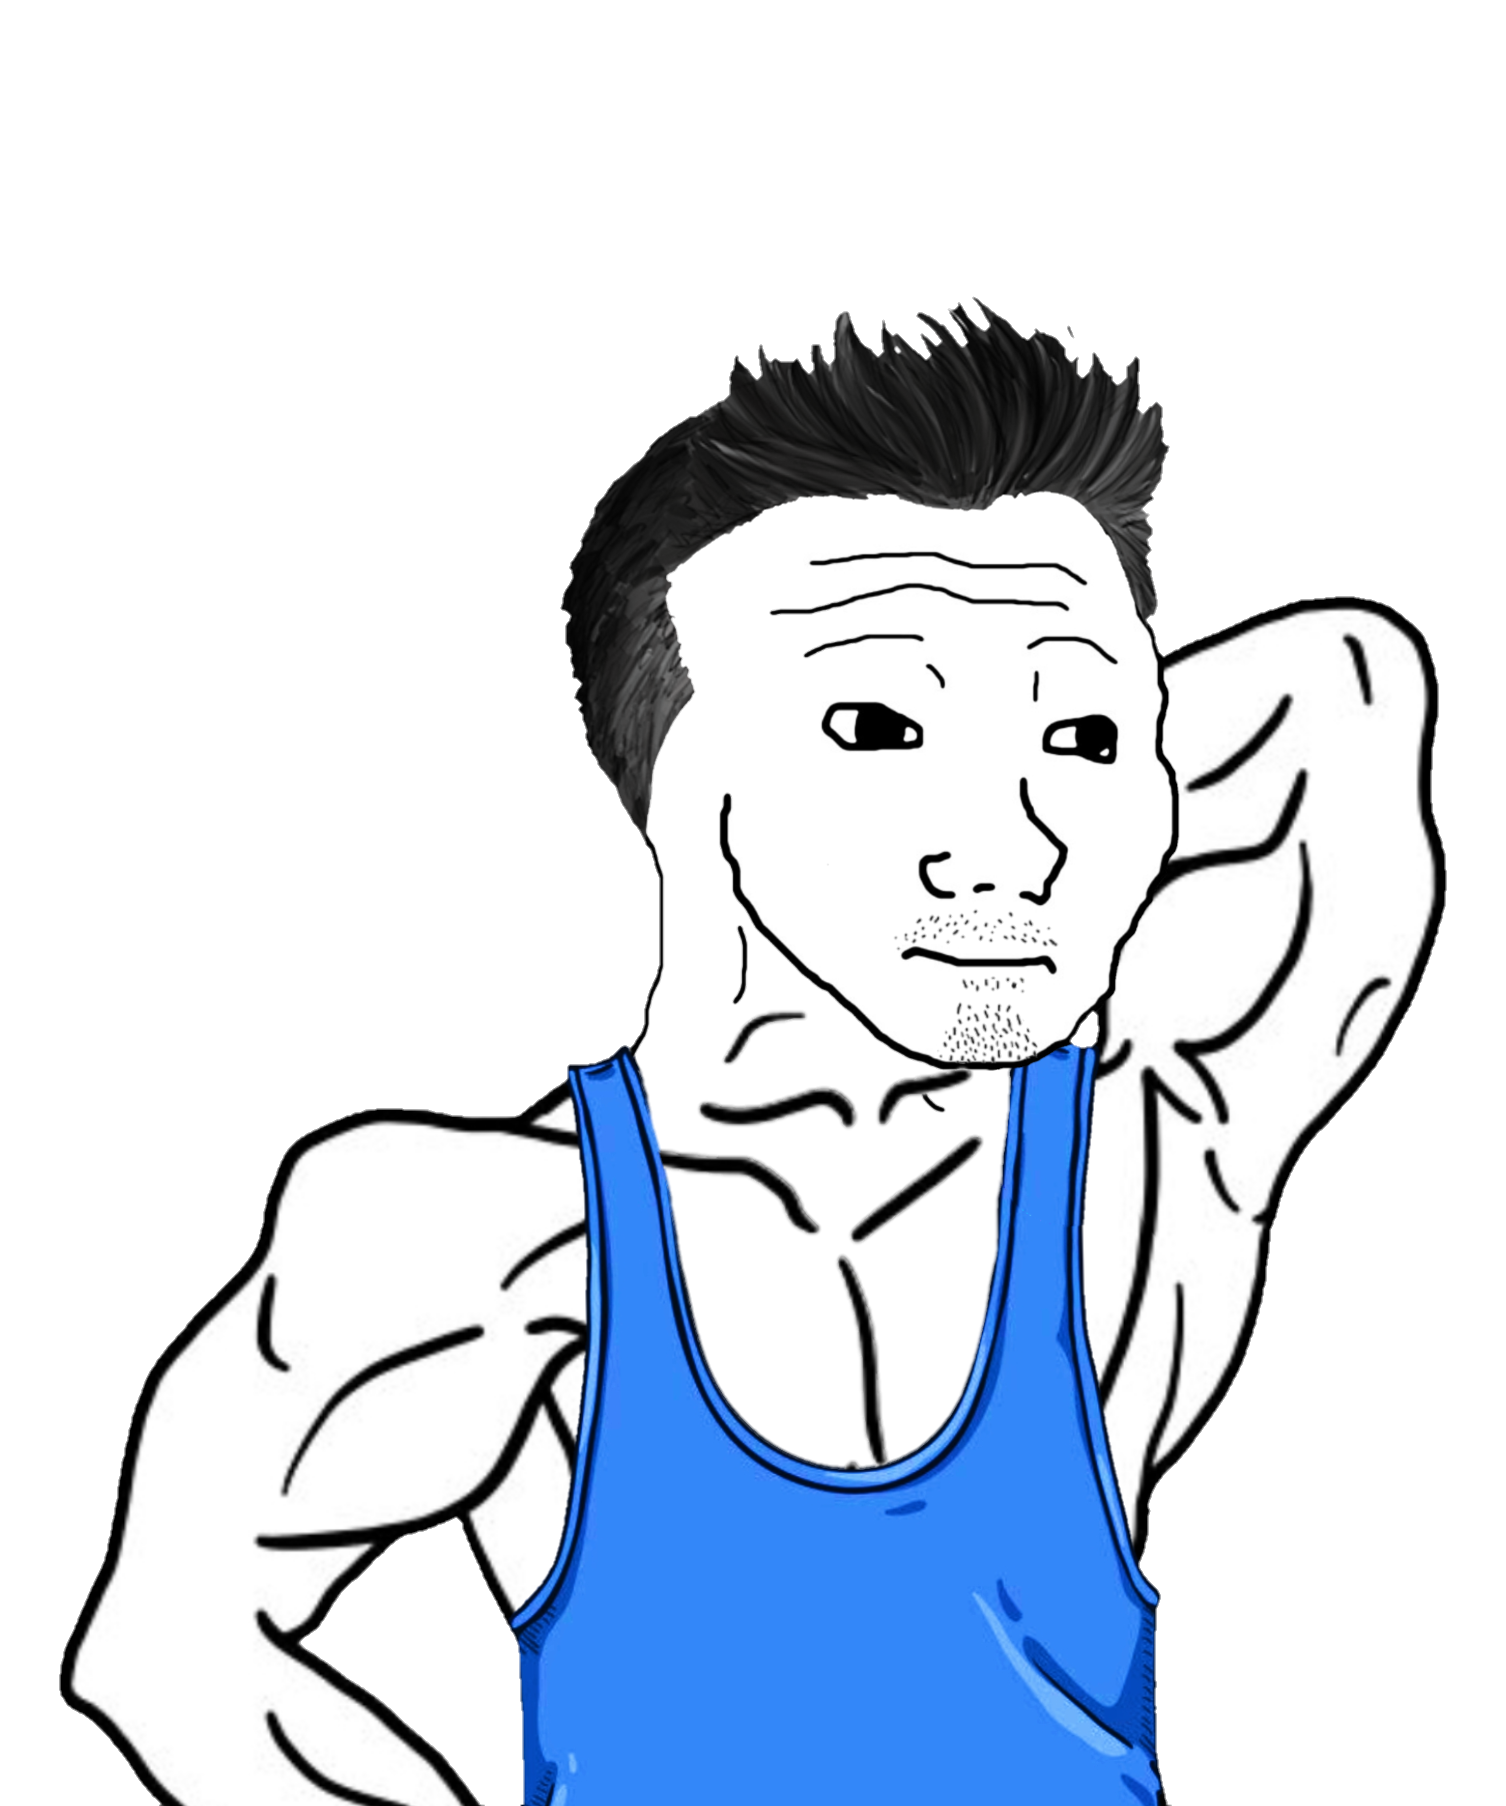
Label: 5_Stronkjak